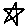
Label: star